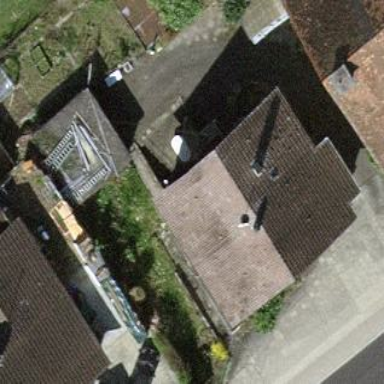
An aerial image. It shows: Detached building.